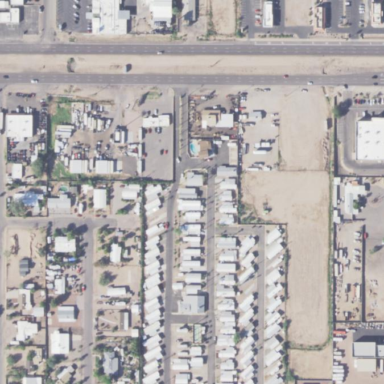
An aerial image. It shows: Residential area that also serves as caravan site.